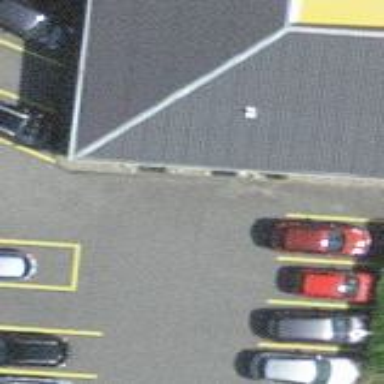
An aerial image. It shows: Parking area with surface.